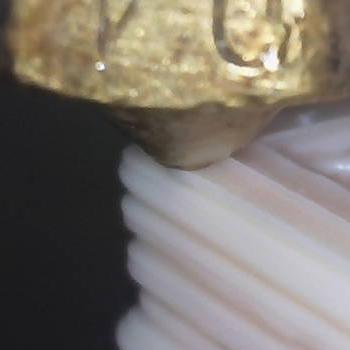
Flow rate: 300%